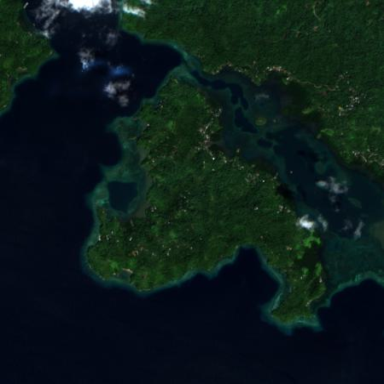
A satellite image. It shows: Island with natural coastline.